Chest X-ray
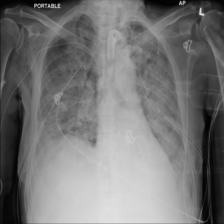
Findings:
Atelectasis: positive
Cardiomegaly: negative
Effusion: negative
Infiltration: negative
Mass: negative
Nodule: negative
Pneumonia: negative
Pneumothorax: negative
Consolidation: negative
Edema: negative
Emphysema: negative
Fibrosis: negative
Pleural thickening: negative
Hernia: negative